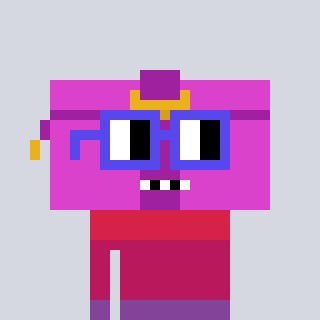
a pixel art character with square blue glasses, a clutch-shaped head and a gunk-colored body on a cool background